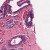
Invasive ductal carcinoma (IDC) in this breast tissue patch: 0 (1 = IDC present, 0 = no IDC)